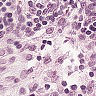
Metastatic tissue present: no